Question: I would like to know how can I edit an existing PDF document in C#. The document is already created and has fields as the one on the image below:

I want to know if there is a code which can check the desired checkbox or enter text at the lines. Please let me know.
I looked at iTextSharp but I don't know if that tool can help me achieve that.
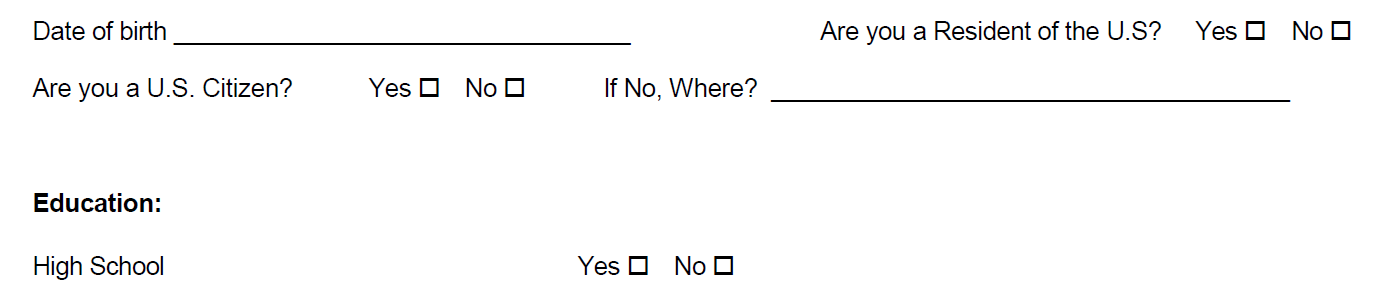
Answer: You can do that with iTextSharp, BUT first you should find out more about the document.
If the pdf contains an actual acroform form definition, filling it is fairly easy. There are many examples in the documentation and on the iText Web site.
If it does not contain such a form definition, though, and the check boxes and text fields merely are some lines drawn somewhere, it gets a bit more difficult: you have to measure where to put your entries.
Additionally you should find out whether the document is signed or encrypted which might limit what you are allowed to do with the document.